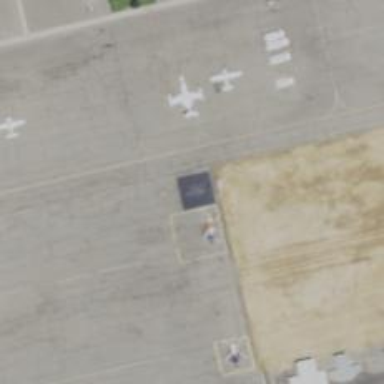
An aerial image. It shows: Image of helipad at airport.